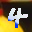
Label: 4